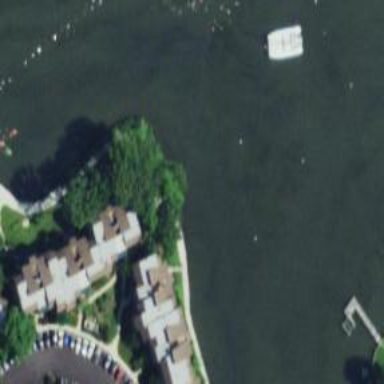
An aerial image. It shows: Mooring place.